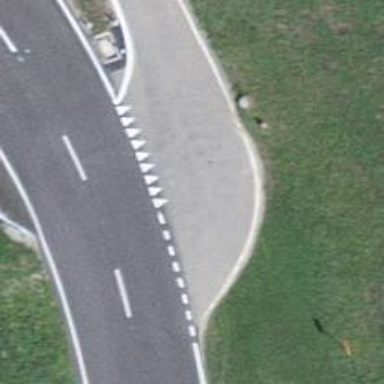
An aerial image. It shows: Road with "give way" sign.